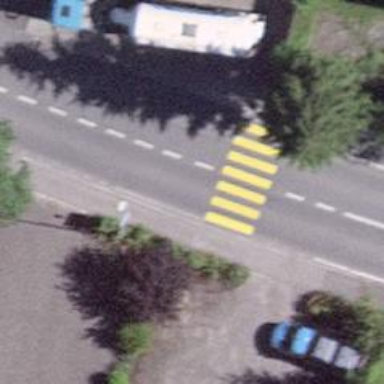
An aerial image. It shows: Marked road crossing.